Question: Have a look at the code follows.
I am creating a class with a constructor in which I am creating some variables. Furthermore I am creating some asynchronous functions, of which 3 are very similar and the last one is able to call the others.
'''
class Project {
data = {};
constructor(project, api) {
for (const key in project) {
this.data[key] = project[key];
}
this.logger = new Logger(
document.querySelector("#output"),
'Project= ${this.data.projectId}: '
)
this.api = api;
}
async getTasks() {
return await this.api.getTasksAsync(this.projectId);
}
async getRequirements() {
return await this.api.getRequirementsAsync(this.projectId);
}
async getReleases() {
return await this.api.getReleasesAsync(this.projectId);
}
async getToDraw(type) {
let func = this['get${type}'];
console.log(func);
let result = [];
for (let item of await func()){
result.push(toTaskItem(item));
}
return result;
}
}
'''
The error I get when executing the function 'getToDraw' on an initiated object of the class 'Project' (above):

I am calling the function as follows:
'''
async drawDiagram(sender){
let projectID = this.getSelectedValue("projectSelector");
if (projectID !== "-1") {
let project = this.projects.filter((project) => project.data.ProjectId === parseInt(projectID))[0];
if (document.querySelector("#typeSelector").selectedOptions[0].innerText === "Full"){
// TODO:
} else {
let list = await project.getToDraw(document.querySelector("#typeSelector").selectedOptions[0].innerText);
console.log(list);
}
} else {
for (let project of this.projects) {
// TODO:
}
}
}
'''
If no one knows a solution for me, I already know how I could do it in another way, but I would like to do it like this...
Gracias, guys.
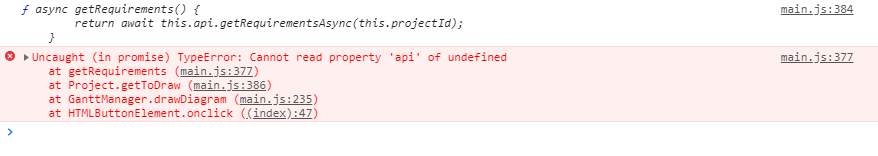
Answer: Look at this line
'''
let func = this['get${type}'];
'''
It unbinds (or 'disconnects') the function from the 'this' reference to the class so that when you call 'func()', 'this' becomes 'undefined'.
There are a couple ways to get around this. You could re-bind 'this' using <URL>, like this:
'''
let func = this['get${type}'].bind(this);
'''
Or you could explicitly rebind the methods within the constructor:
'''
class Project {
constructor(project, api) {
...
this.getTasks = this.getTasks.bind(this);
this.getRequirements = this.getRequirements.bind(this);
this.getReleases = this.getReleases.bind(this);
}
}
'''
Or you could define your methods as lambda expression properties, like this:
'''
class Project {
data = {};
getTasks = () => { ... };
getRequirements = () => { ... };
getReleases = () => { ... };
}
'''
These are not the only solutions, of course, and they may have some different side-effects. For example, the lambda expression properties are enumerable, so they will appear in 'Object.keys(new Project())'.